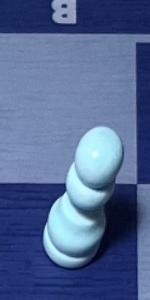
Label: Pawn_White